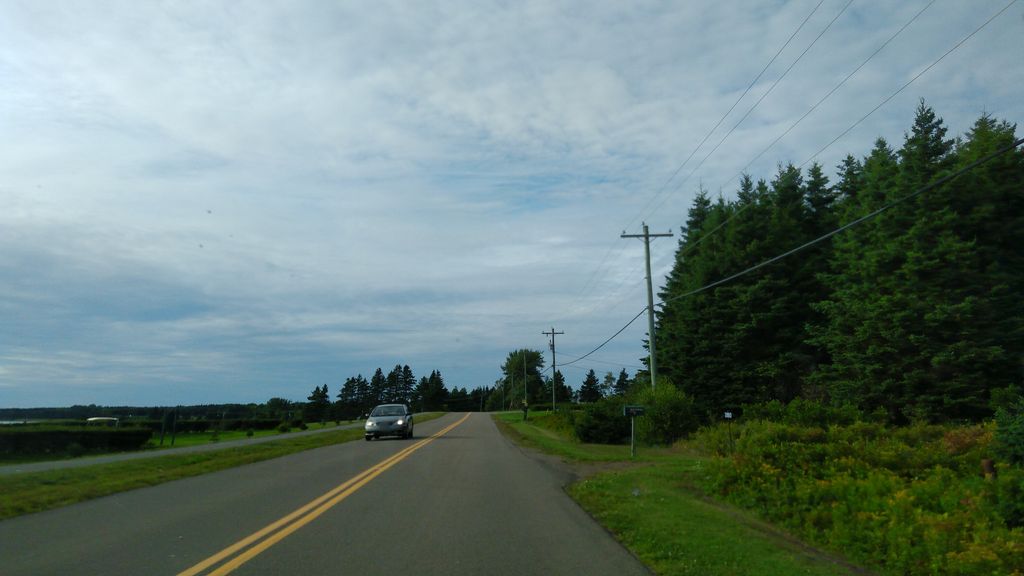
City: charlottetown